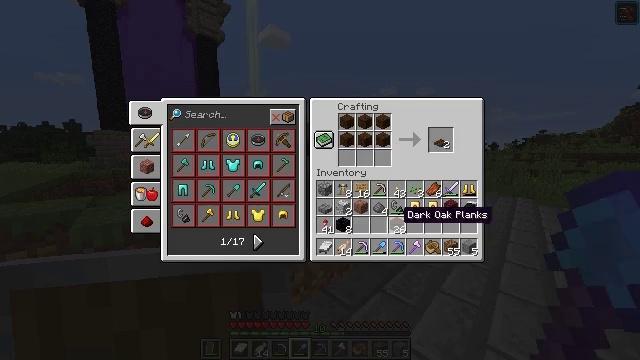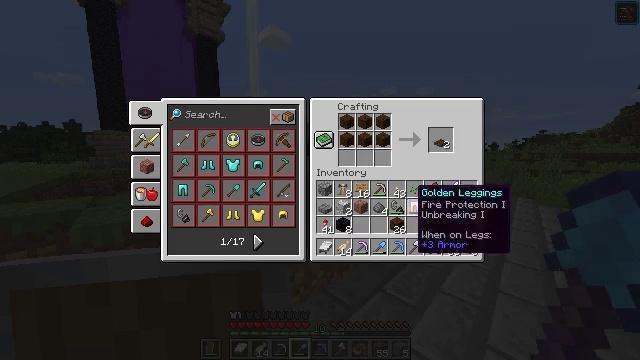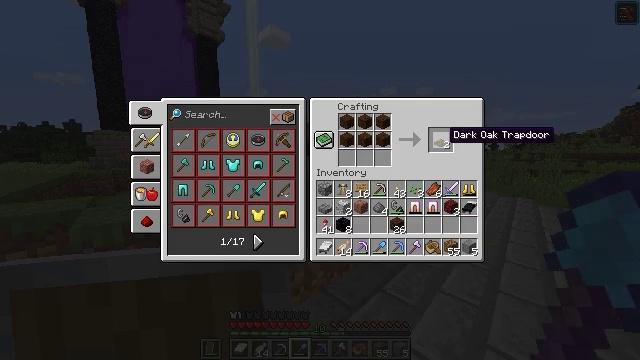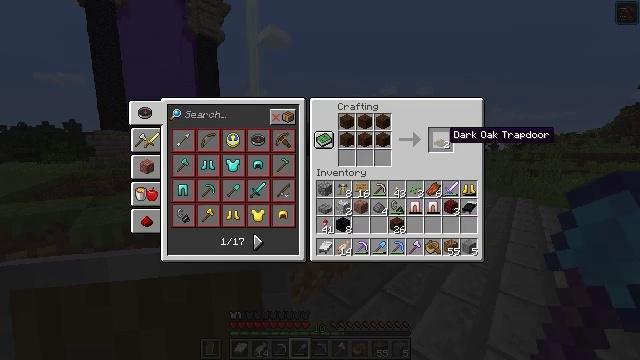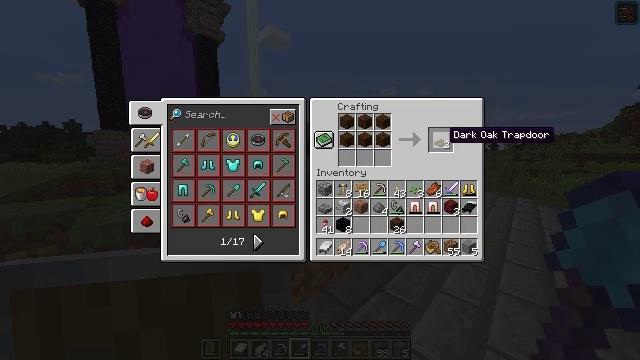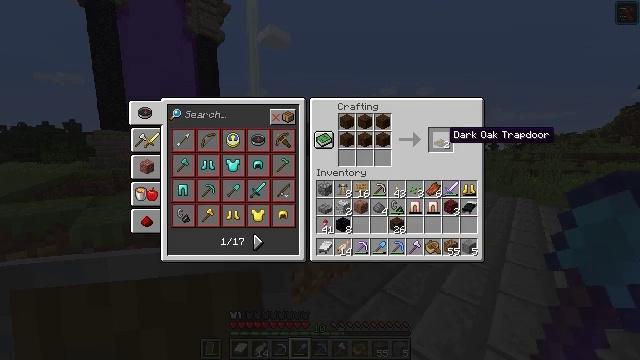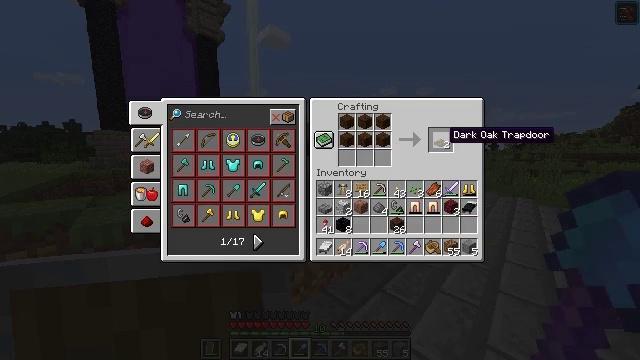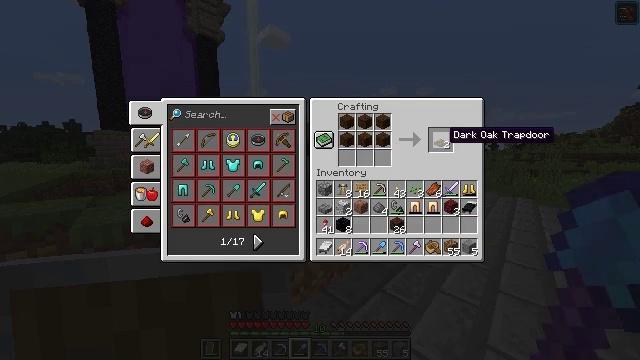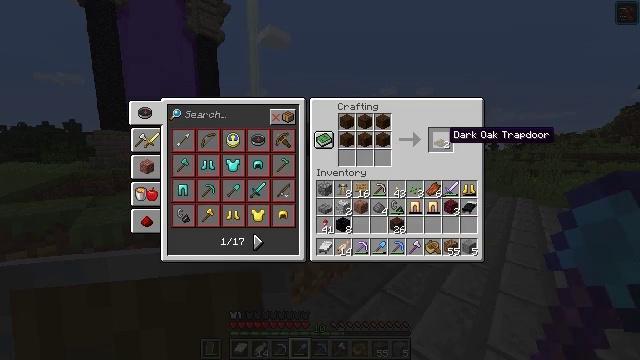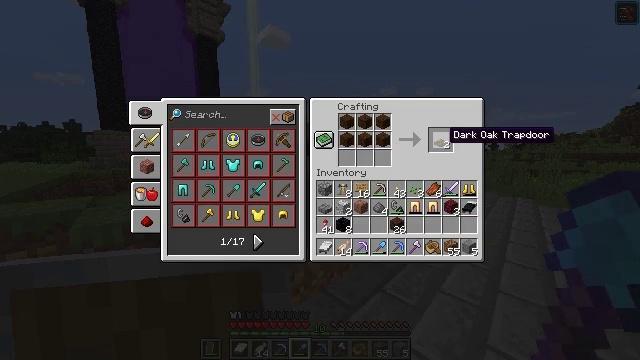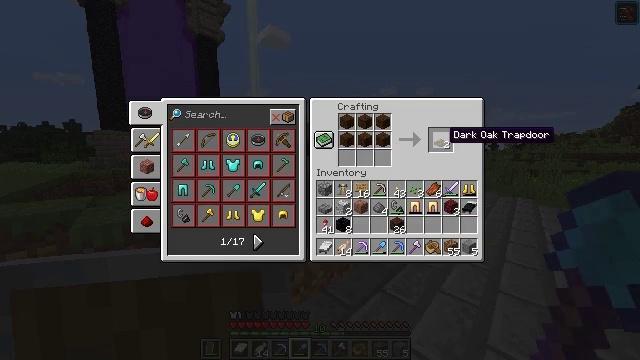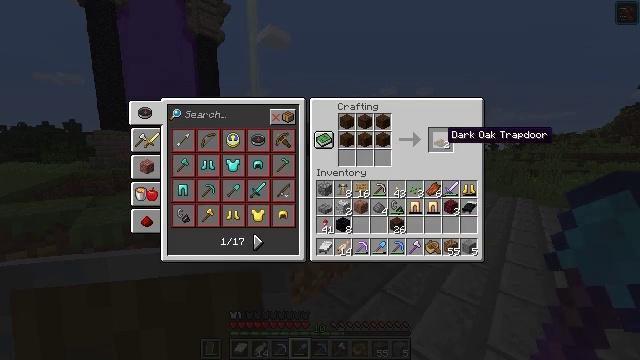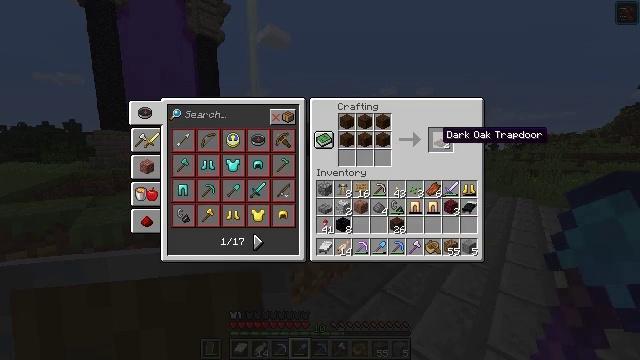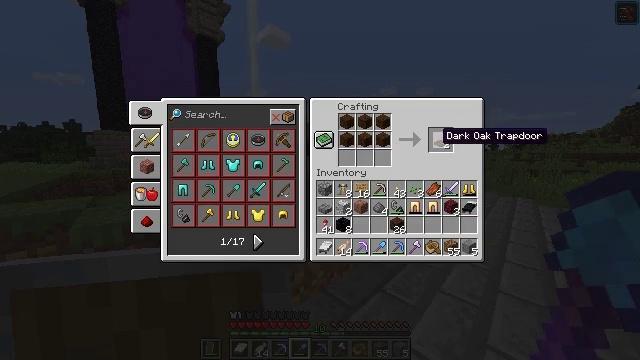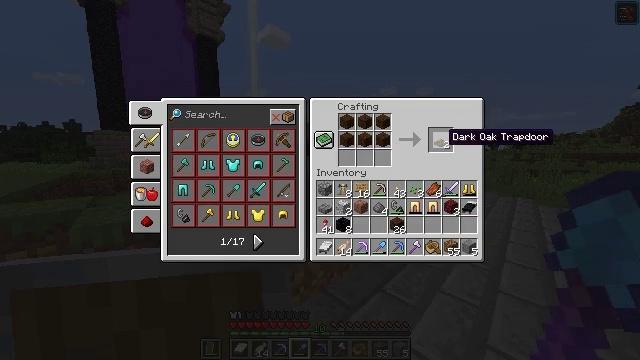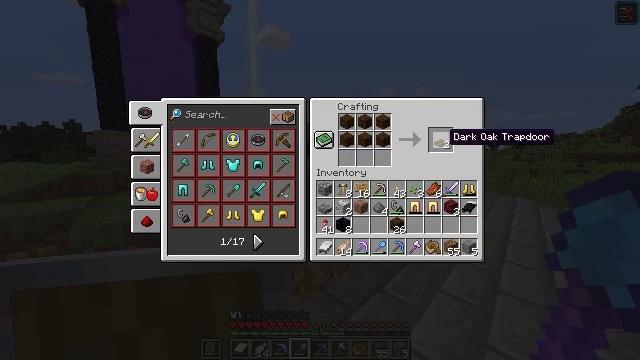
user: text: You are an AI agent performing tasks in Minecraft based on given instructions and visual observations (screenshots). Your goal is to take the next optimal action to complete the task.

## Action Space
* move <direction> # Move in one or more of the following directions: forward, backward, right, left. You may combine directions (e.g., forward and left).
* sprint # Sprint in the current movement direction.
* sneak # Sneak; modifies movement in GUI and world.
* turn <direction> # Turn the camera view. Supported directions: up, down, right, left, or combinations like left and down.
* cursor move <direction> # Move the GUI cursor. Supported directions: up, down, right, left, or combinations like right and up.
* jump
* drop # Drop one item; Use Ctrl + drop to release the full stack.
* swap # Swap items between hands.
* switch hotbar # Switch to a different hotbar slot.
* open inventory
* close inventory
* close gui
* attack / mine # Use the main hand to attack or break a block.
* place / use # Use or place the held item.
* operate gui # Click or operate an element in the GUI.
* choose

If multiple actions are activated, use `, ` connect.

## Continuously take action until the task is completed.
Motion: motion action
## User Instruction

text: Craft a dark oak trapdoor in the crafting table.
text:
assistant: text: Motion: open gui
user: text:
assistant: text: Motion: cursor move right and up
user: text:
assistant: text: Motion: no_op
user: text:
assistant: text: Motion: no_op
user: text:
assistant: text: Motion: no_op
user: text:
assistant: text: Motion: no_op
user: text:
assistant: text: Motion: no_op
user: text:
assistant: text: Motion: no_op
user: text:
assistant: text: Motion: no_op
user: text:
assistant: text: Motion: no_op
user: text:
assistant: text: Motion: no_op
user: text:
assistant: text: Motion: no_op
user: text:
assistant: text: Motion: no_op
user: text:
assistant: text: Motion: no_op
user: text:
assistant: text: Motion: no_op
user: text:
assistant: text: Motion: operate gui
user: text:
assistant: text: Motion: operate gui
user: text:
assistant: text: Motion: operate gui
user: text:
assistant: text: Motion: no_op
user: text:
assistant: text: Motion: no_op
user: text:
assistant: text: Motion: no_op